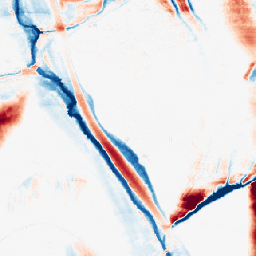
Category: morphological
Decomposition family: morphological_ellipse
Decomposition parameters: operation: average
width: 10
height: 50
Upsampling method: area
Upsampling parameters: scale: 4
Upsampling scale: 4